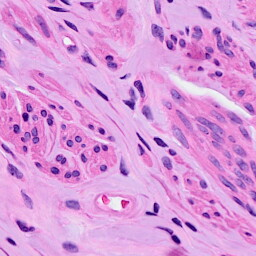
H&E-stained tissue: Ovarian